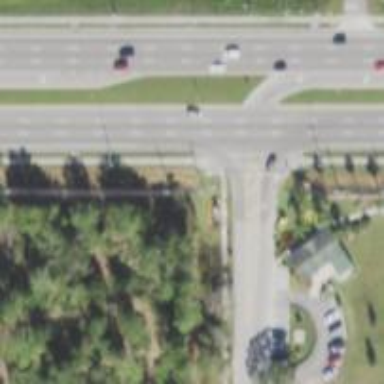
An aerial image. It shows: Uncontrolled road crossing.